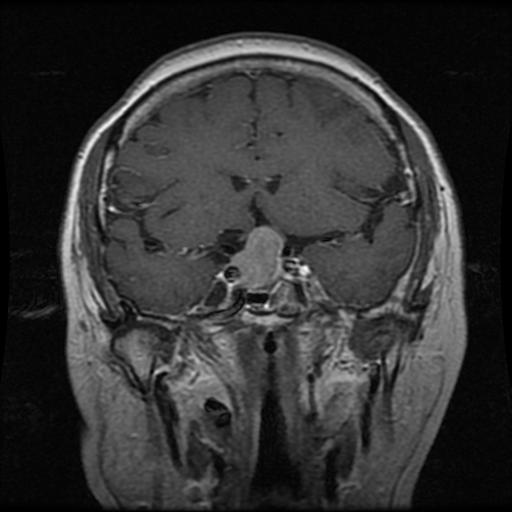
Label: pituitary